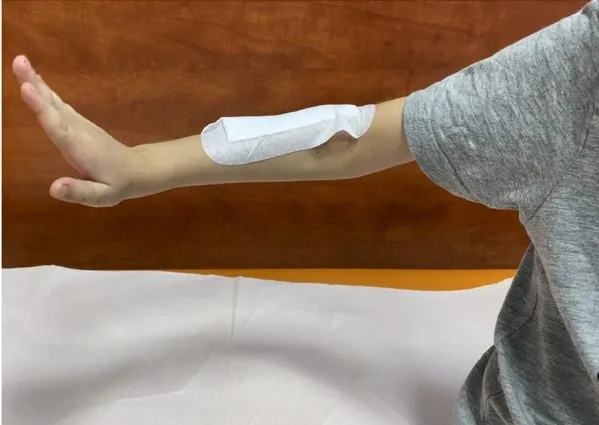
Figure showing full active extension of the wrist and fingers during the follow-up visit, two weeks after the surgical procedure.
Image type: medical_photograph (skin_photograph)